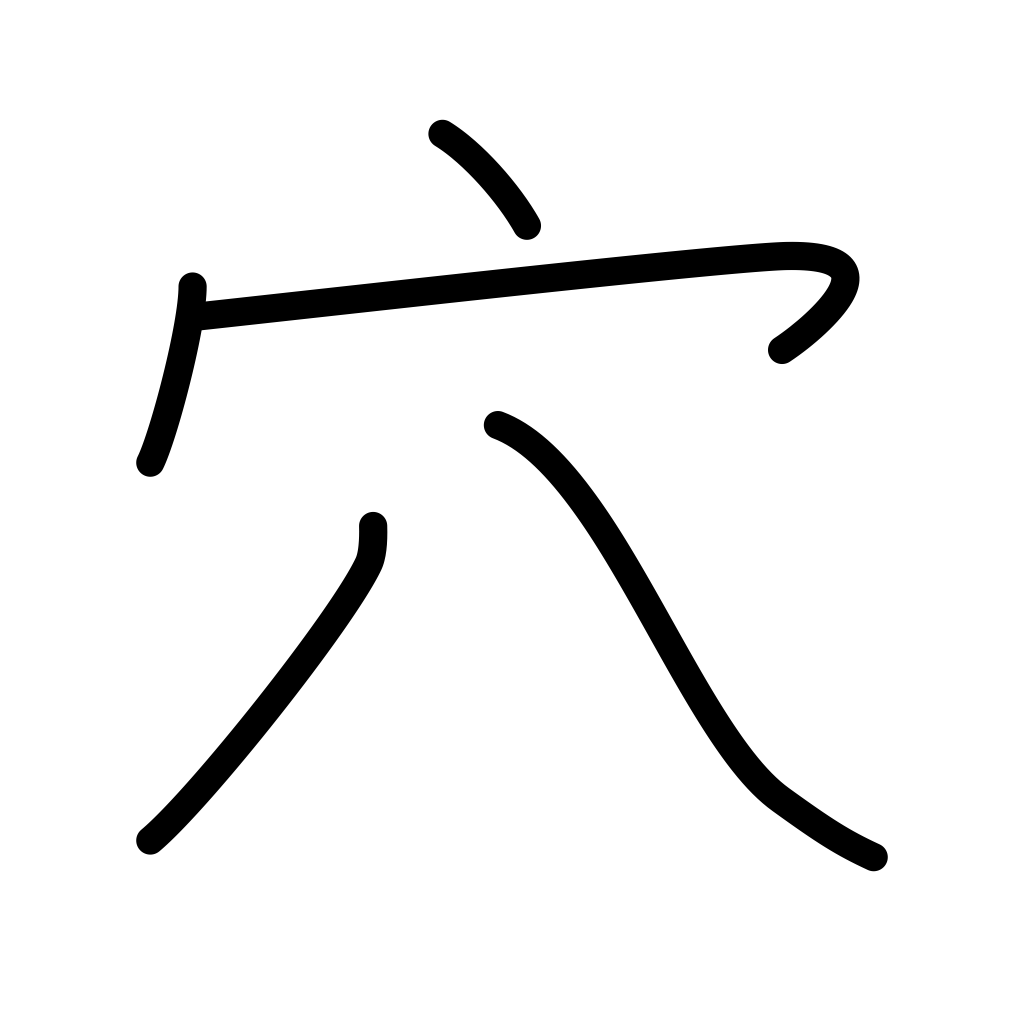
Meaning: hole, aperture, slit, cave, den